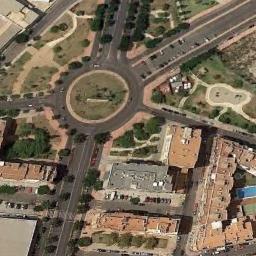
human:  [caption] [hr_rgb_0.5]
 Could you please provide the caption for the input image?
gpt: The roundabout connects five roads and some buildings are next to the roundabout .

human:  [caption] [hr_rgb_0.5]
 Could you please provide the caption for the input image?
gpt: There are several moving vehicles on the road at the roundabout, Many buildings and some trees and a few lawns around the roundabout .

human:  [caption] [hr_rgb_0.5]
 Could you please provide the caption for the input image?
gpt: The roundabout is on the grass next to trees and buildings .

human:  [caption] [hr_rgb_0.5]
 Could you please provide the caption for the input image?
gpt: Several buildings are next to the roundabout .

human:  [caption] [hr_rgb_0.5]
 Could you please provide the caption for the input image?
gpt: There are many buildings and some green lawns near the roundabout .